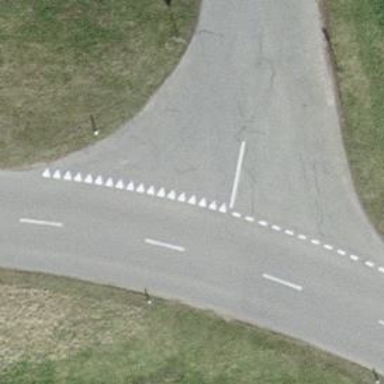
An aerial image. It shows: Road with "give way" sign.